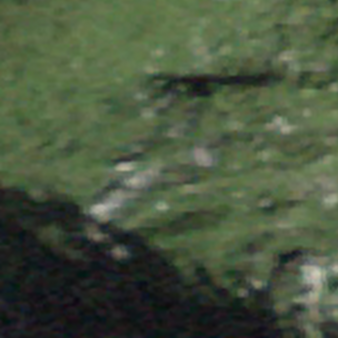
Label: other